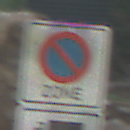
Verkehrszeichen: BeginnEingeschraenktesHalteverbotZone
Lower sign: MehrspurigeFahrzeuge2
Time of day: MorningAfternoon
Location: Outdoor (Urban)
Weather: PartlyCloudy
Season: NotSpecified
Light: Natural